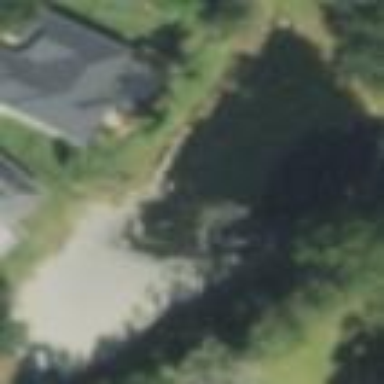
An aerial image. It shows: Pond surrounded by natural water.